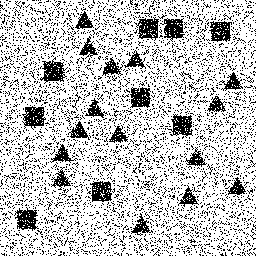
Squares: 9
Triangles: 15
Stars: 0
Total shapes: 24